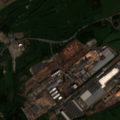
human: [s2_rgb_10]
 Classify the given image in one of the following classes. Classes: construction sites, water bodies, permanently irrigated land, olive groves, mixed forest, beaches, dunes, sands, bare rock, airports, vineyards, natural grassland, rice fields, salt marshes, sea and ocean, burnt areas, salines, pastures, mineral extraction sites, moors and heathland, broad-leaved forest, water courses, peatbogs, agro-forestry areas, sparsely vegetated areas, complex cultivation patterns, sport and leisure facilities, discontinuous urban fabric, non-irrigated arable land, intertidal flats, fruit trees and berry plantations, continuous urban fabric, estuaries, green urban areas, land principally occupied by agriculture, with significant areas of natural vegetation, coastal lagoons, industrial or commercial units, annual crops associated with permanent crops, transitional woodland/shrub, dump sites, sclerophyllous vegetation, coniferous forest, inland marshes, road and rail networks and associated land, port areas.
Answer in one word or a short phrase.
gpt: discontinuous urban fabric, industrial or commercial units, pastures, complex cultivation patterns, land principally occupied by agriculture, with significant areas of natural vegetation, mixed forest